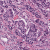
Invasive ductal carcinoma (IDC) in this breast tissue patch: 1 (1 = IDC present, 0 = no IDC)